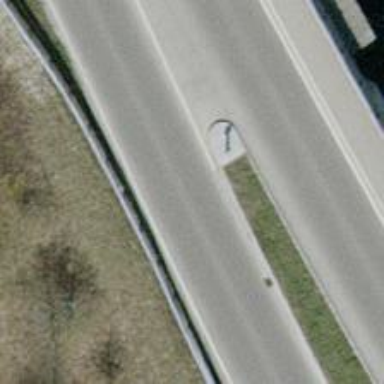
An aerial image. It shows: Embankment with asphalt surface along primary highway.